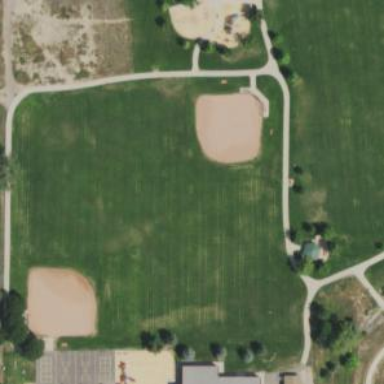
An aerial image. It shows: Baseball pitch for leisure land activities.